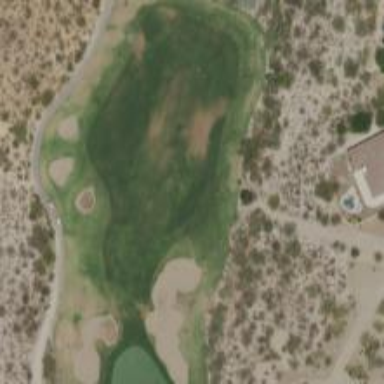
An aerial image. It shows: View of golf hole.